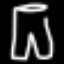
Label: pants